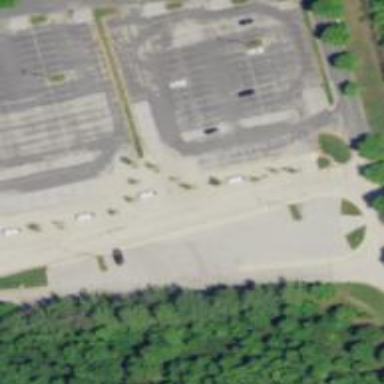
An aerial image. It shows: Parking space.